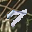
Label: 7